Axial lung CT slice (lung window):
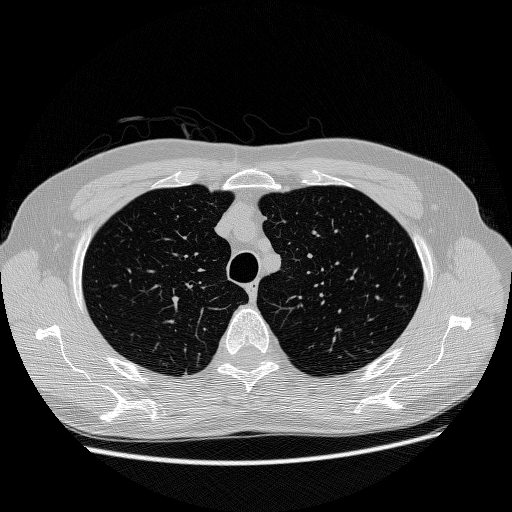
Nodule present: no